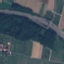
Label: Highway